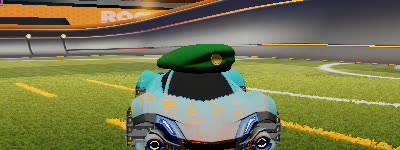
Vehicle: werewolf